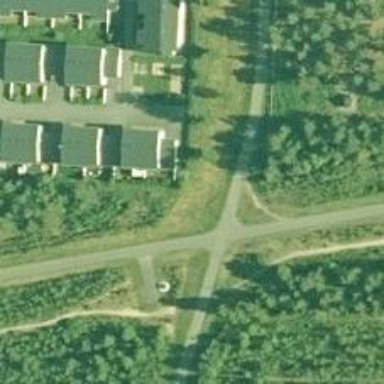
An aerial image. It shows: Asphalt cycleway.